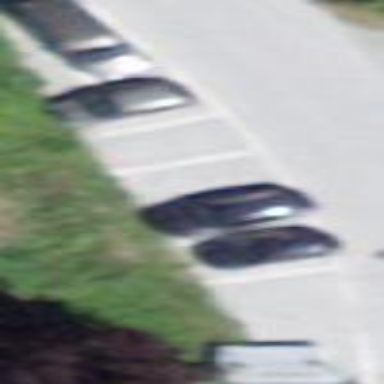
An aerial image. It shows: Parking area.